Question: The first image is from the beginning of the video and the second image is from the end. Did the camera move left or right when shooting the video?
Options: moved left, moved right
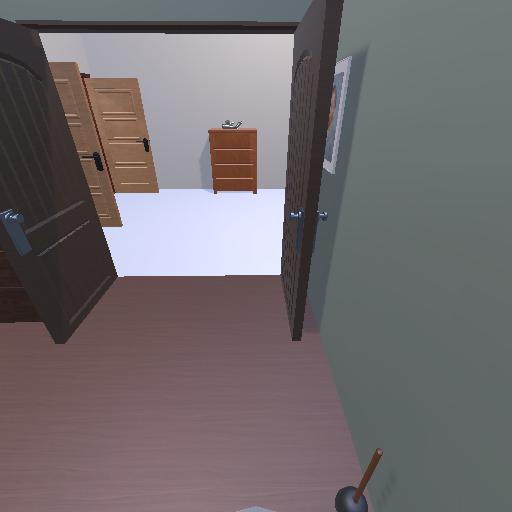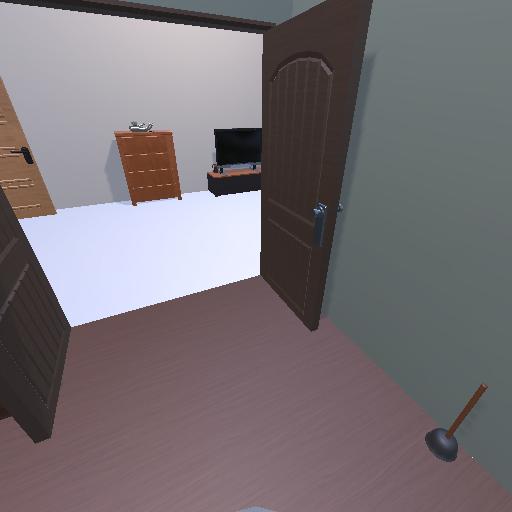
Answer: moved left